高三 · 图论
如图所示的工序流程图中, 设备采购的下一道工序是 ( )

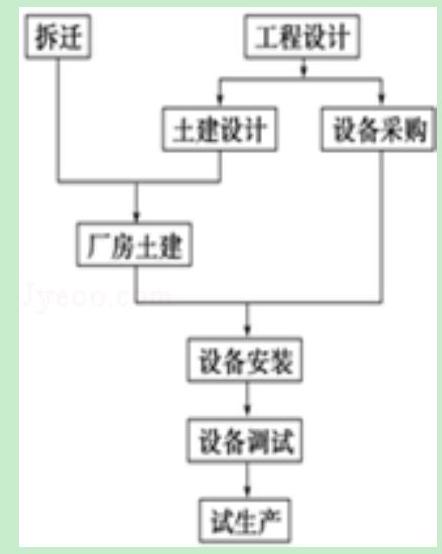
A. 设备安装
B.土建设计
C.厂房土建
D.工程设计
答案: A
解析: 解答：由流程图可知设备采购的下一道工序是设备安装,故选: A.

分析: 本题主要考查了工序流程图 (即统筹图), 解决问题的关键是工序流程图反映的是从开始到结束的全部步骤, 根据流程图的流向即可确定设备采购的下一道工序.